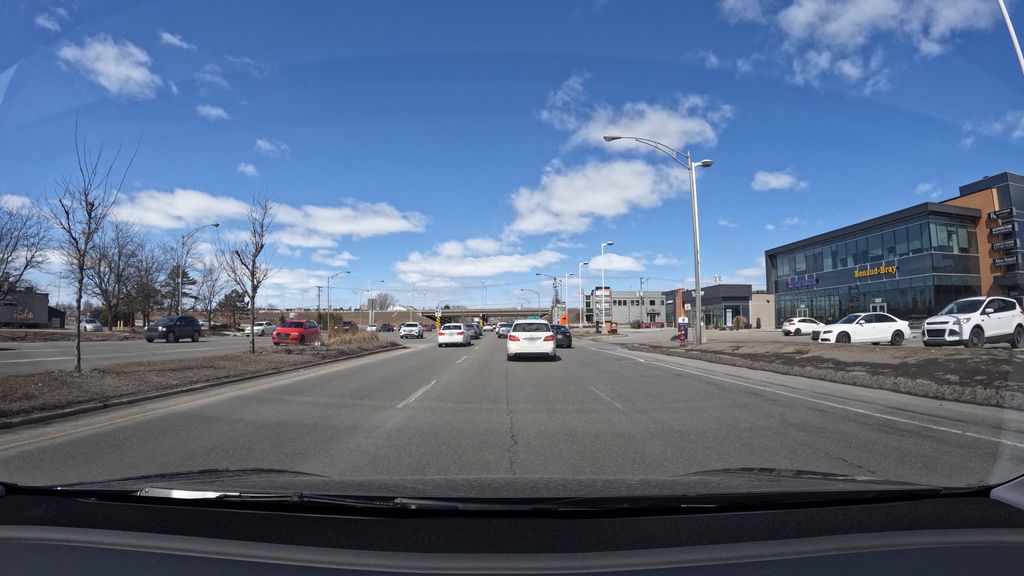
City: montreal